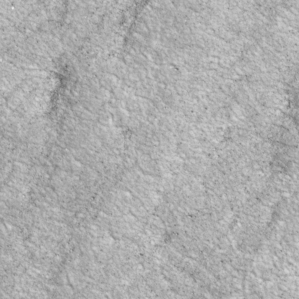
Label: non_frost